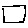
Label: square